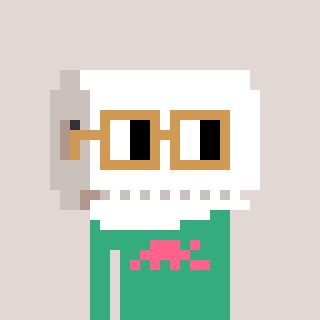
a pixel art character with square brown glasses, a toiletpaper-full-shaped head and a teal-colored body on a warm background